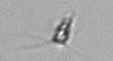
Label: Calciopappus